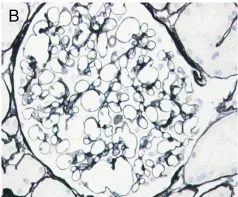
Biopsy findings. Periodic-acid silver methenamine staining (x400).
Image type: pathology (methenamine_silver)